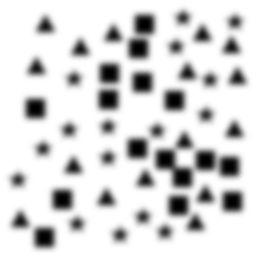
Squares: 16
Triangles: 16
Stars: 16
Total shapes: 48